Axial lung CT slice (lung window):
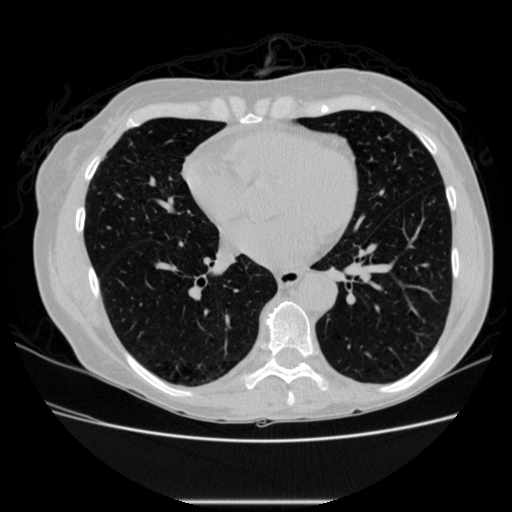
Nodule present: no